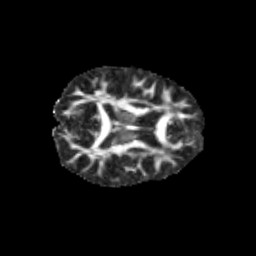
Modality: FA
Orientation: axial
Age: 13
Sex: female
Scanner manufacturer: siemens
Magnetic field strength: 3 T
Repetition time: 3.8 s
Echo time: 0.07 s